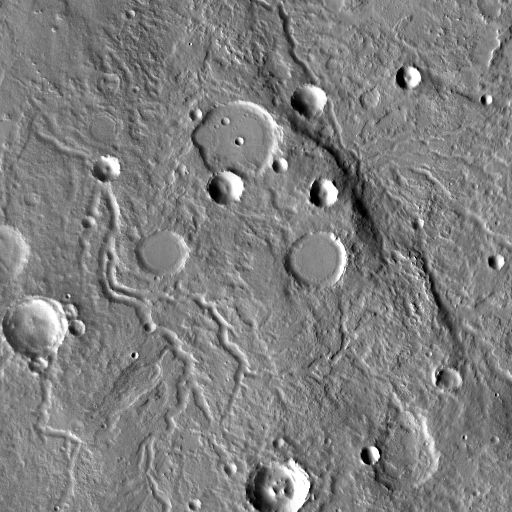
Crater classes present: Background, Other, Buried